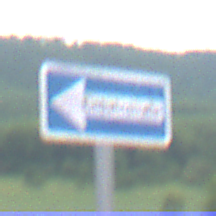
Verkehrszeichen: EinbahnstrasseLinksweisend
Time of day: Midday
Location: Outdoor (RoadRail)
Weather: PartlyCloudy
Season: NotSpecified
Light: Natural